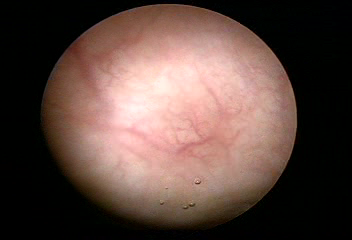
Modality: WLC
Class: Normal mucosa
Bladder cancer association: No